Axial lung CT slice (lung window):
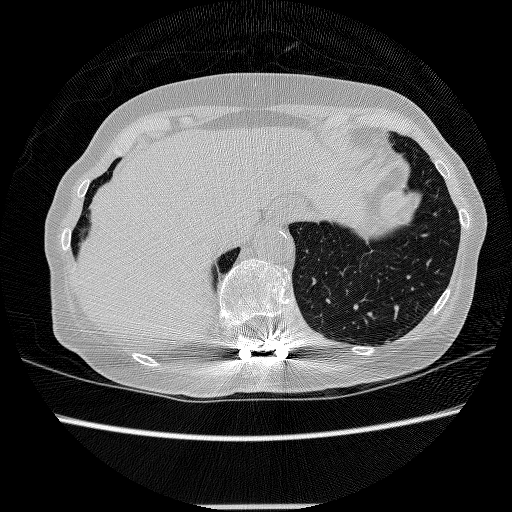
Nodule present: no